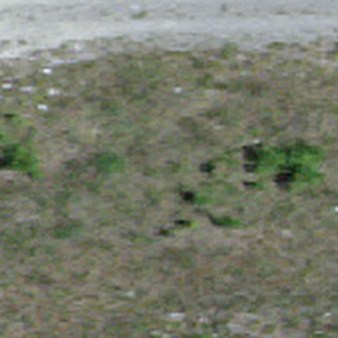
Label: other